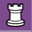
Piece: wR